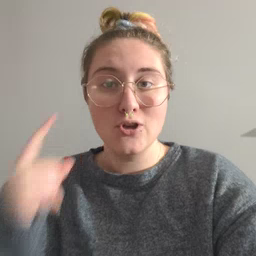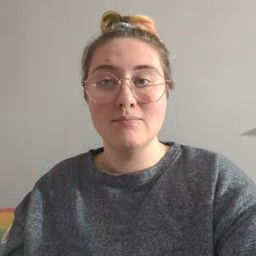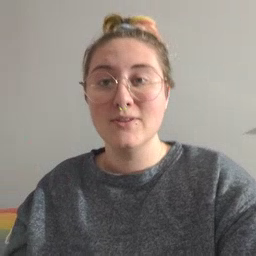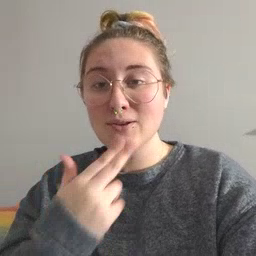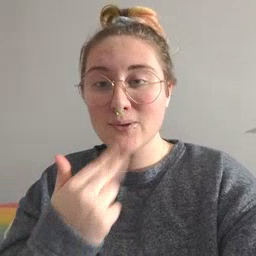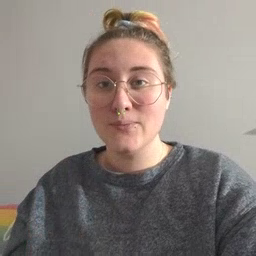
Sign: cute